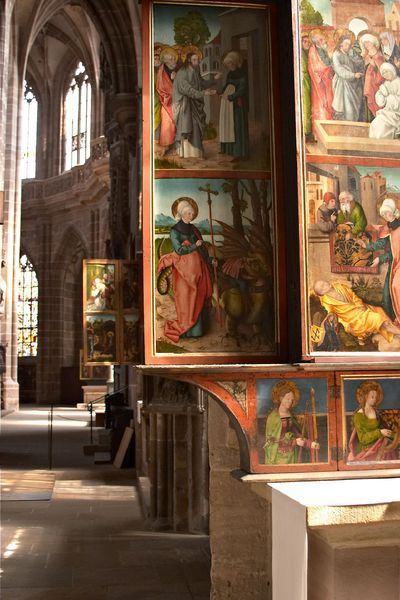
Titel: Martha-Altar in St. Lorenz
Künstler: Meister des Marthaaltars
Institution: Nürnberg, St. Lorenz
Schlagwörter: flügel, gemälde, fenster, frau, holz, pfeiler, rot, malerei, rahmen, innenraum, kirche, innen, gotik, bilder, stab, foto, fotografie, nische, gewölbe, kreuz, religion, balustrade, altar, heiligenschein, dienste, gotisch, spitzbogen, religiös, florenz, heilige, schrein, drache, geschichten, kriche, altaraufsatz, retabel, flügelaltar, holzmalerei, seitenaltar, aureolen, e, 15. jahrhundert, fotografiu, kirchenszene, apsiseinblick